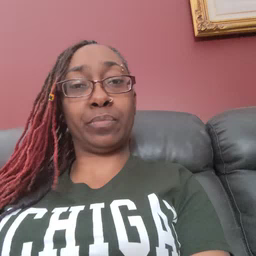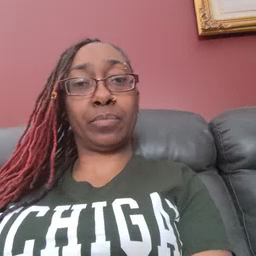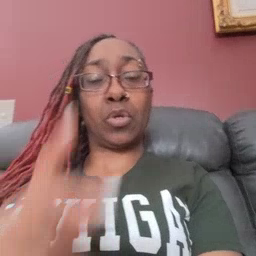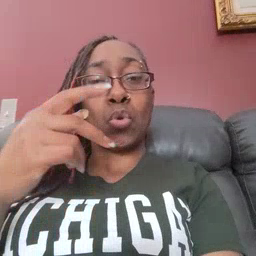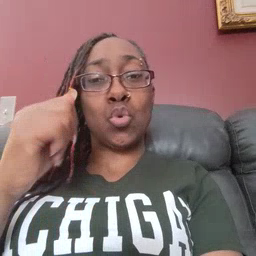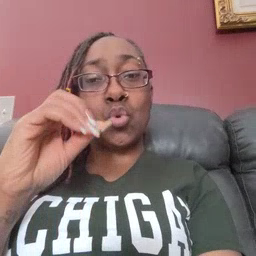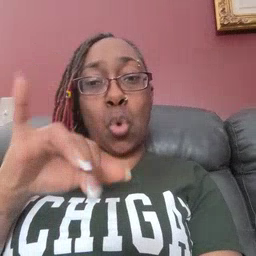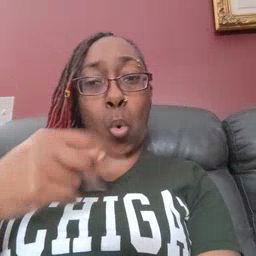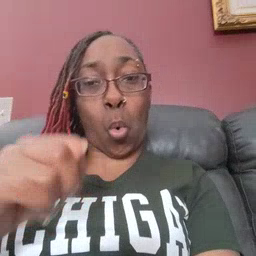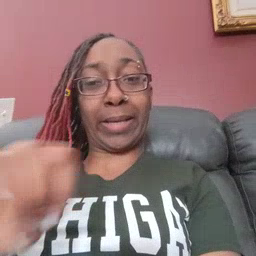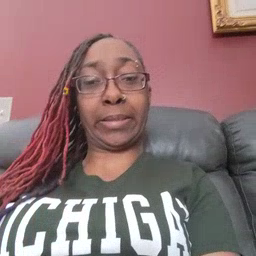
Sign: toy